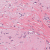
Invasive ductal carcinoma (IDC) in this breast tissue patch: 1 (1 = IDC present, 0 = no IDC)